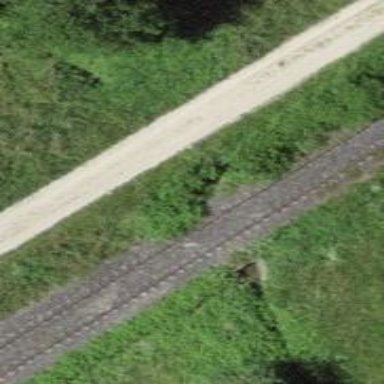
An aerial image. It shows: Gravel track bridge in agricultural area with grade3 tracktype condition.